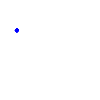
Particle: kaon